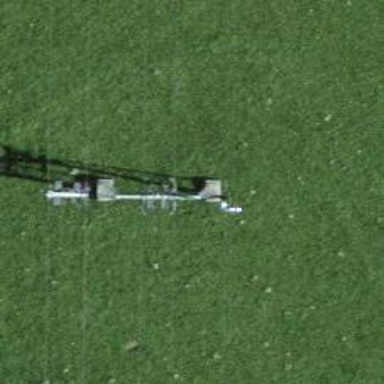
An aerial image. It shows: Pylon for aerialway.